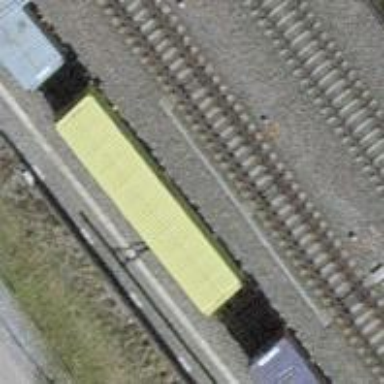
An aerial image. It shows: Railway track with contact lines for electrification.